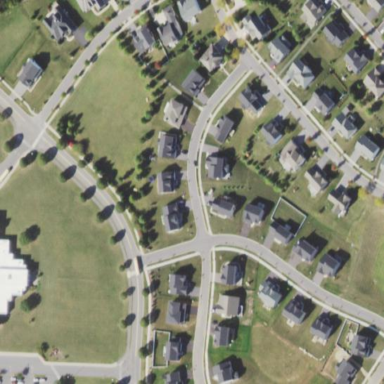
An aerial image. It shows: Residential area consisting of single-family homes.